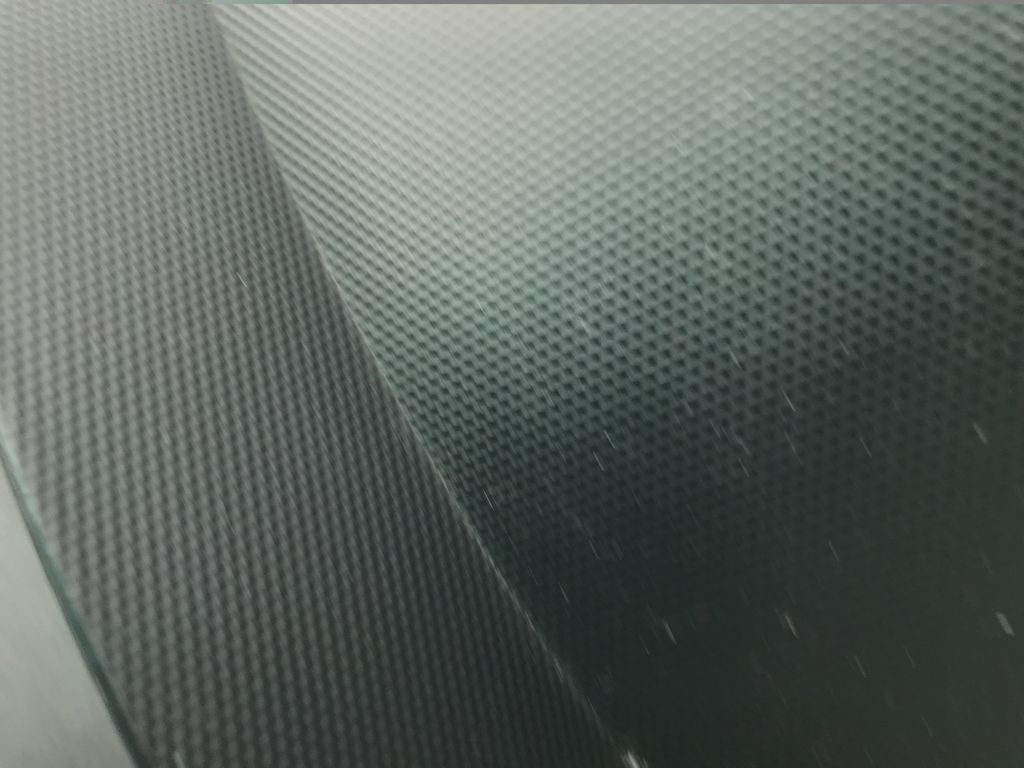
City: montreal